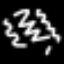
Label: squiggle